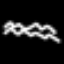
Label: squiggle